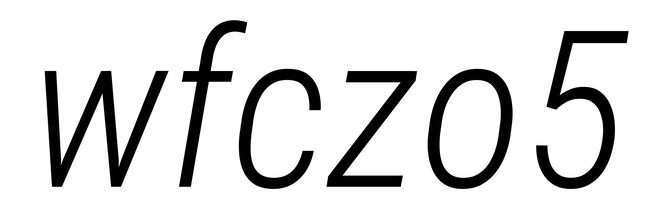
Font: Roboto-Italic_Condensed_Light_Italic